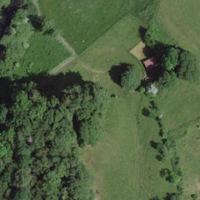
EUNIS habitat code: 24
Species observed at this site:
Astrantia major
Filipendula ulmaria